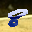
Label: 8